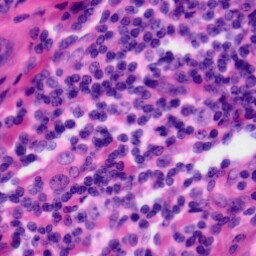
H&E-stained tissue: Tonsil